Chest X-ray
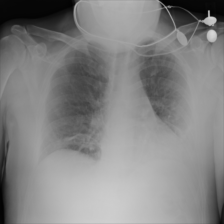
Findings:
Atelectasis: positive
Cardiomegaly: negative
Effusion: negative
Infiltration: negative
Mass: negative
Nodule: negative
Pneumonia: negative
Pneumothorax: negative
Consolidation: negative
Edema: negative
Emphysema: negative
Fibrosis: negative
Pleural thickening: negative
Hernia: negative